Question: I am trying to add an "About" menu item in the second place of the system menu, but it's showing up last!

'''
HMENU hSystemMenu = GetSystemMenu(hWnd, FALSE);
MENUITEMINFO mii_system;
mii_system.cbSize = sizeof(MENUITEMINFO);
mii_system.fMask = MIIM_STRING | MIIM_ID;
mii_system.wID = 1005;
mii_system.dwTypeData = "About";
InsertMenuItem(hSystemMenu, 1, FALSE, &mii_system);
'''
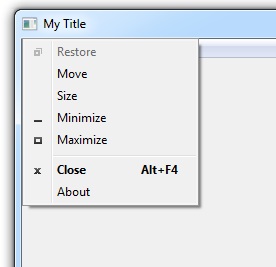
Answer: '''
BOOL WINAPI InsertMenuItem(
_In_ HMENU hMenu,
_In_ UINT uItem,
_In_ BOOL fByPosition,
_In_ LPCMENUITEMINFO lpmii
);
fByPosition [in]
Type: BOOL
'''
Controls the meaning of uItem. If this parameter is FALSE, uItem is a menu item identifier. Otherwise, it is a menu item position.
I'm guessing you want position 1, not item ID 1. In that case, you would want this to be TRUE.